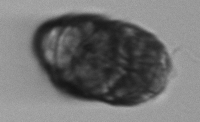
Label: Margalefidinium